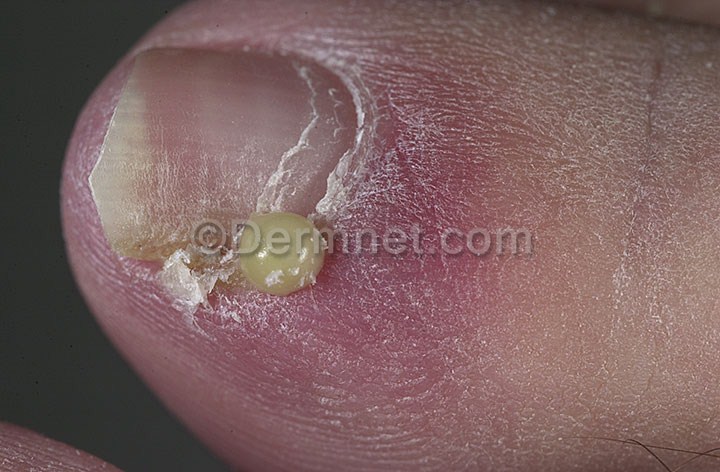
Disease: Nail Fungus and other Nail Disease